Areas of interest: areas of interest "Commercial service"
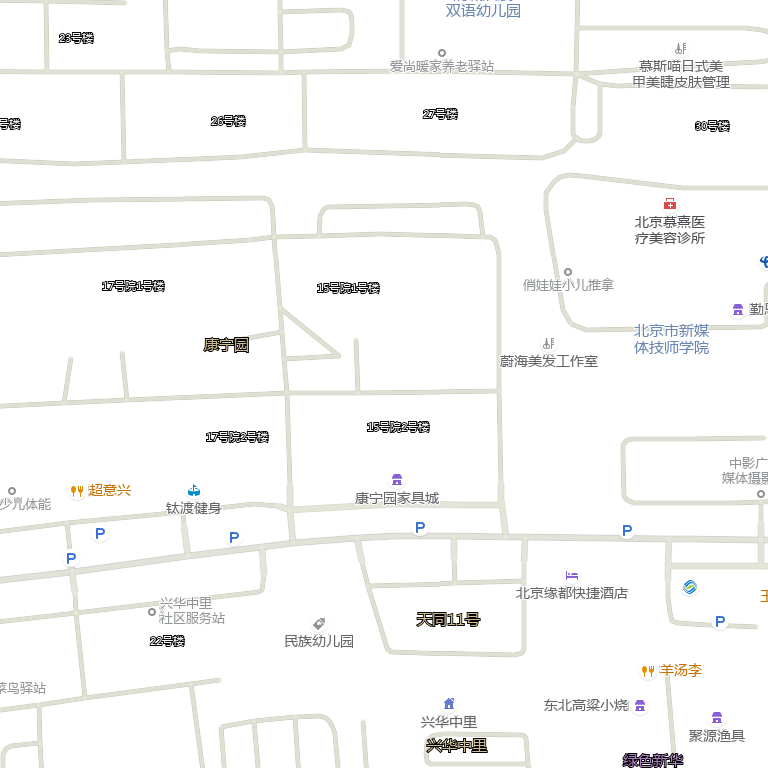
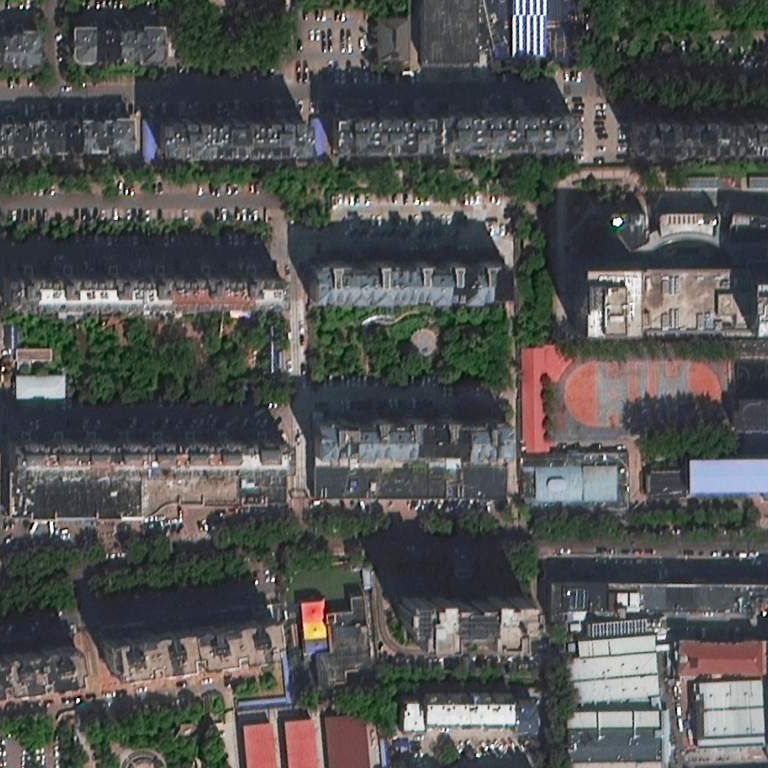